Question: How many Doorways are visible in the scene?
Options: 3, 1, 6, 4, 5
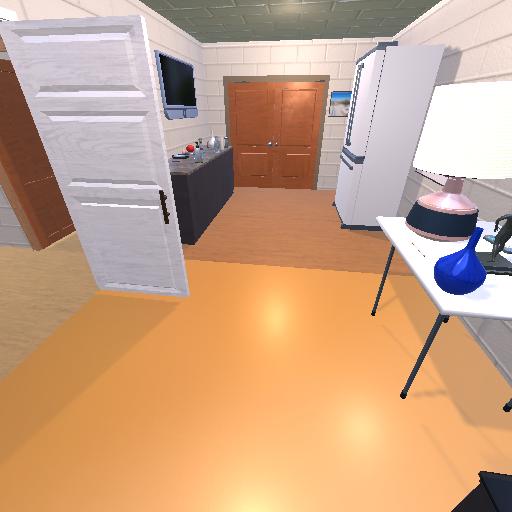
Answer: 3